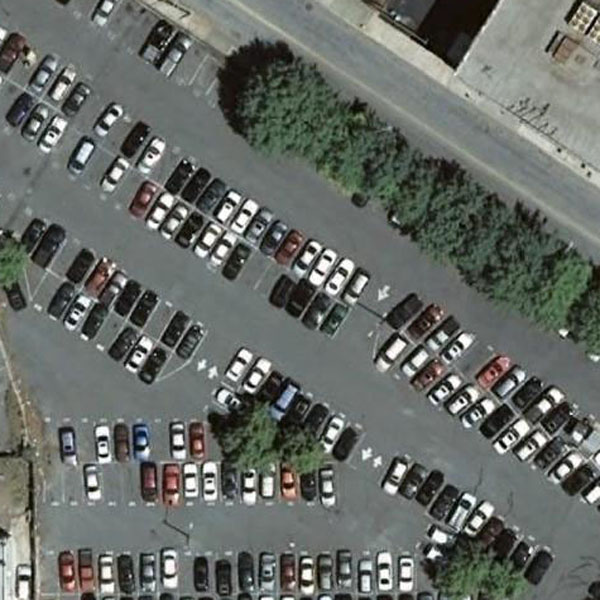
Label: Parking